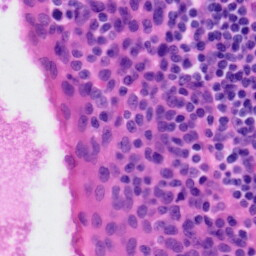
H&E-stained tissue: Tonsil